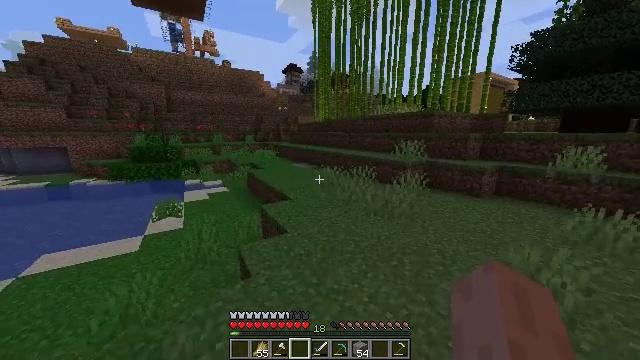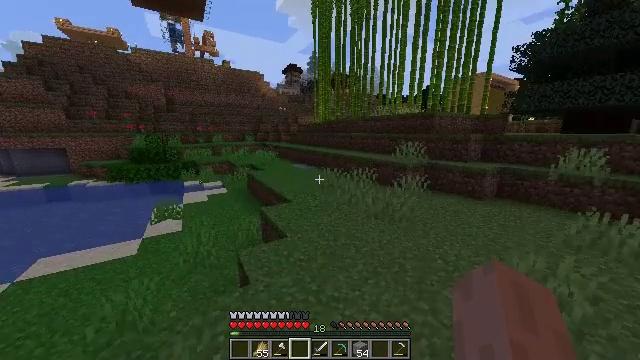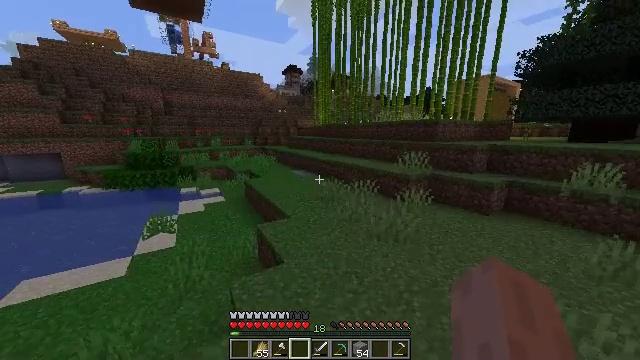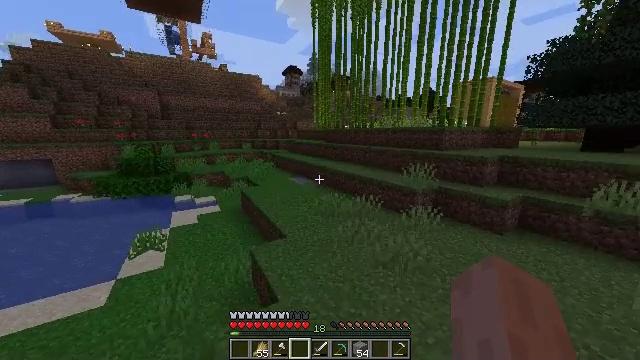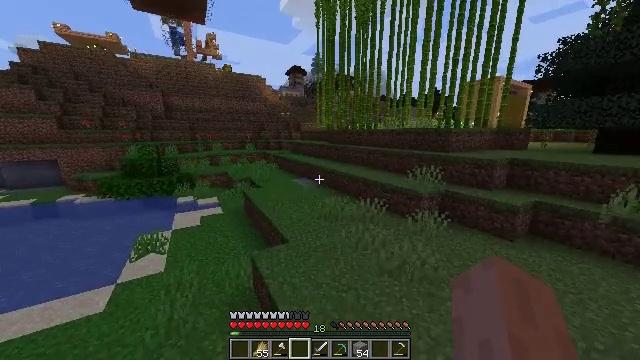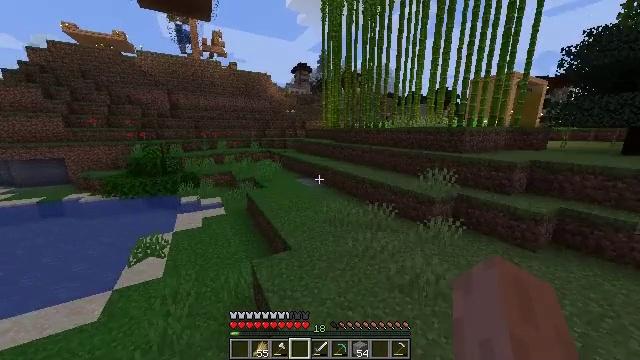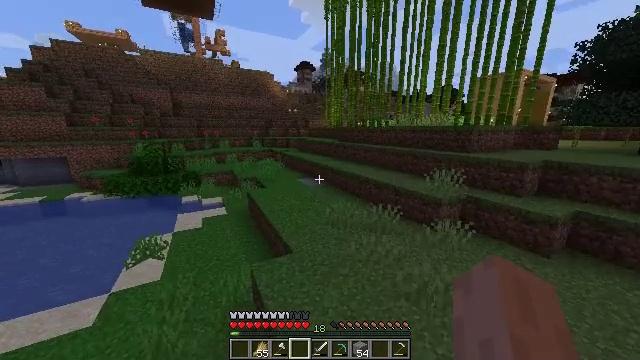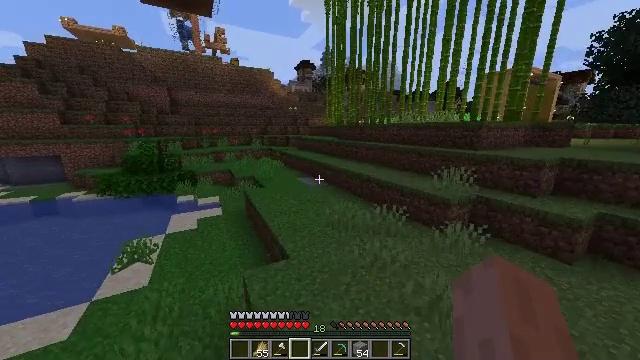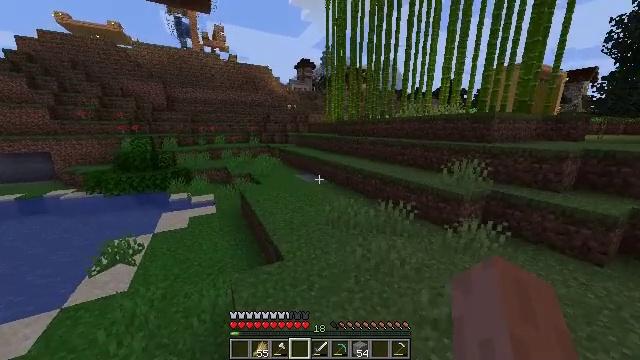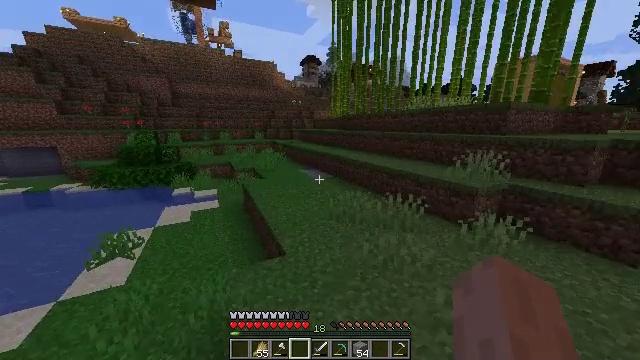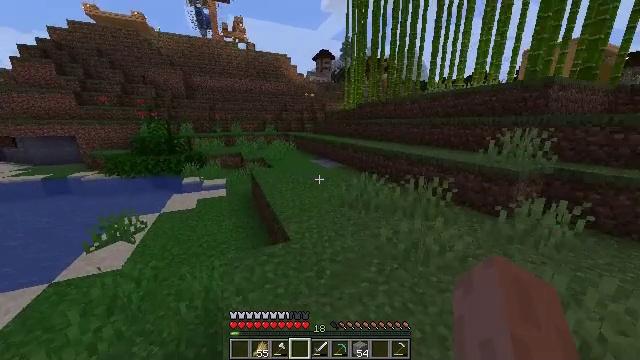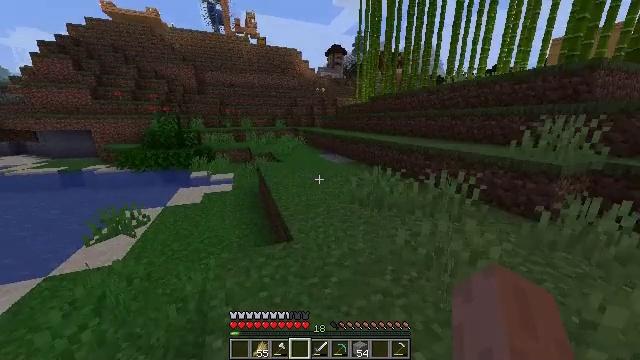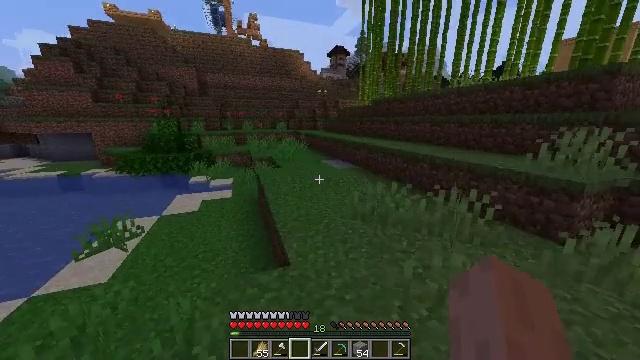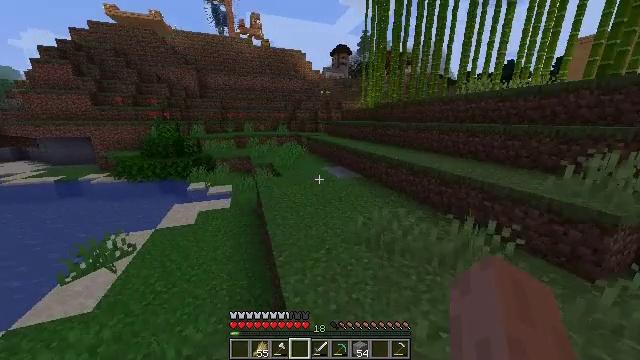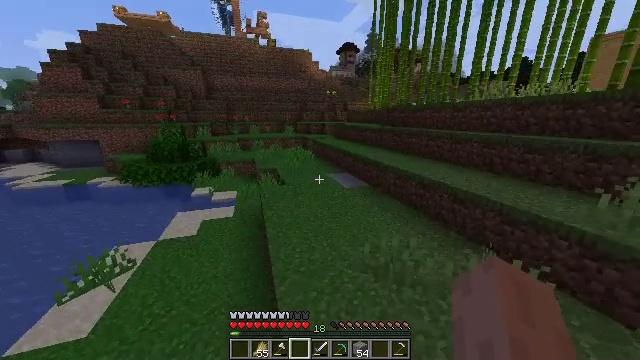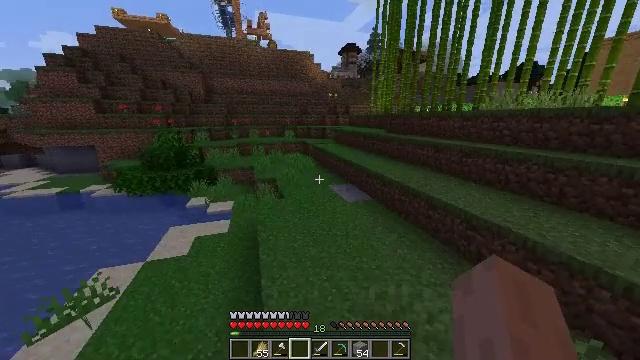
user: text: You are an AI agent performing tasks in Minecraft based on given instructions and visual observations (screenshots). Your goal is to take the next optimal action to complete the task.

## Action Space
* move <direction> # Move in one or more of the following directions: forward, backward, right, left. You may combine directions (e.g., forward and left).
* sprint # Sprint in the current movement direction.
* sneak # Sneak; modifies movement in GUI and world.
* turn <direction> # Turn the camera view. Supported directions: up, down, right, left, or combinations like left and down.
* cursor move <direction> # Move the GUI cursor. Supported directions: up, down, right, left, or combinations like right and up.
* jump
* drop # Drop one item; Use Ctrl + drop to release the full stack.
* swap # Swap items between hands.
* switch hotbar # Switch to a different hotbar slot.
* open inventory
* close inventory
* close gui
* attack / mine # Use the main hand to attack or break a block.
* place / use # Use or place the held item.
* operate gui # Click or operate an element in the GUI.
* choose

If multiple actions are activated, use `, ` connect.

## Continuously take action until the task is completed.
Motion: motion action
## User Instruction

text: Use jungle planks and sticks to make a jungle fence gate.
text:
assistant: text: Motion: move forward, sprint, jump
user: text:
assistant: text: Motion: move forward, sprint, jump
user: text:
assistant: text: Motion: move forward, sprint, jump
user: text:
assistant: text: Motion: move forward, jump
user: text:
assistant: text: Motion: move forward, turn left, jump
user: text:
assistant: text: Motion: move forward, jump
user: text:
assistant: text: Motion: move forward, jump
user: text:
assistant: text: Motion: move forward, jump
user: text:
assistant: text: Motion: move forward, turn left, jump
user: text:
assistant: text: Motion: move forward, turn left, jump
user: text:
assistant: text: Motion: move forward, turn left, jump
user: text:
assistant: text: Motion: move forward, jump
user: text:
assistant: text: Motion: move forward, sprint, jump
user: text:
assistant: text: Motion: move forward, sprint, turn left, jump
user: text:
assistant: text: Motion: move forward, sprint, jump
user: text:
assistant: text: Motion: move forward, sprint, jump
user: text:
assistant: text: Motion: move forward, jump
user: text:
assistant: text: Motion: move forward, jump
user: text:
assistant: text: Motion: move forward, jump
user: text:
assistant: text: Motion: move forward, jump
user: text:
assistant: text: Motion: move forward, jump
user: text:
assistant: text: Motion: move forward, turn left, jump
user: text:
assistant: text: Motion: move forward, jump
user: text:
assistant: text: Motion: move forward, jump
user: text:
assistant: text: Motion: move forward, sprint, jump
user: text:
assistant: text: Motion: move forward, sprint, jump
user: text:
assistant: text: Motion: move forward, sprint, jump
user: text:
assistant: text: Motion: move forward, turn right, jump
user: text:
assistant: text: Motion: move forward, turn right, jump
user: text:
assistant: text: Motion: move forward, turn right, jump